Фирма «Дивайс» выпускает прибор, используемый как электрический предохранитель. Этот прибор состоит из металлической проволочки сопротивлением $r=0.1~Ом$ и массой $m=1~г$ (удельная теплоемкость $c=500~Дж/ (кг \cdot К)$ и термомеханического выключателя $K$ (см. рисунок), размыкающего цепь в тот момент, когда проволочка нагревается до критической температуры $t_{кр}=60~{}^{\circ} \mathrm{C}$.  При испытании прибора его последовательно соединяют с переменным резистором $R$ и подключают к источнику тока с напряжением $U=1~В$. На начальном этапе испытаний на резисторе устанавливают сопротивление $R_{1}=14~Ом$. Через некоторое время температура проволочки становится равной $t_{1}=50~{}^{\circ} \mathrm{C}$ и остается постоянной. Затем сопротивление резистора начинают медленно уменьшать.
Найдите его сопротивление $R_{x}$ в тот момент, когда испытываемый прибор разомкнет цепь. Известно, что при подключении прибора непосредственно к источнику тока прибор размыкает цепь спустя $\tau=1~с$ после подключения. Зависимостью сопротивления прибора от температуры пренебречь. Температура среды, окружающей проволочку, поддерживается постоянной.
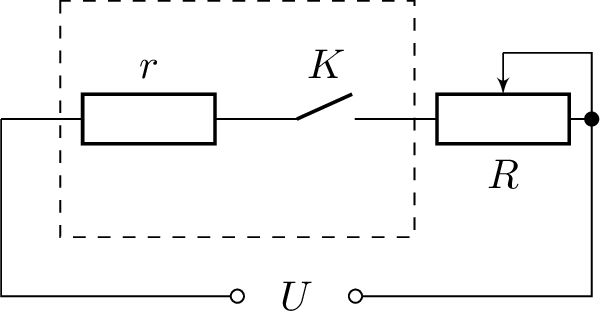
Решение: В установившемся режиме мощность тока в проволочке равна мощности потока тепла в окружающую среду:$$\frac{U^{2} r}{(R+r)^{2}}=A\left(t-t_{0}\right), \qquad (1)$$где $A$ — некоторая константа.Записав соотношение $(1)$ для начального момента времени и для момента размыкания цепи, найдем выражение для искомого сопротивления переменного резистора $R_{x}$:$$R_{x}=\left(R_{1}+r\right) \sqrt{\frac{t_{1}-t_{0}}{t_{кр}-t_{0}}}-r, \qquad (2)$$где $t_{0}$ — температура окружающей среды. При непосредственном подключении прибора к источнику тока на малое время $\tau$ почти все тепло, выделяющееся на проволоке, идет на ее нагрев:$$\frac{U^{2}}{r} \tau=c m\left(t_{кр}-t_{0}\right). \qquad (3)$$Из уравнений $(2)$ и $(3)$ следует:$$R_{x}=\left(R_{1}+r\right) \sqrt{\frac{c m r\left(t_{1}-t_{кр}\right)+U^{2} \tau}{U^{2} \tau}}-r.$$Подставив числовые значения, получим $R_{x}=10~Ом$.
Ответ: $$ R_{x}=\left(R_{1}+r\right) \sqrt{\frac{c m r\left(t_{1}-t_{кр}\right)+U^{2} \tau}{U^{2} \tau}}-r=10~Ом. $$
Темы:
T, Теплоемкость, Электричество, Всероссийские, Мощность, Температура